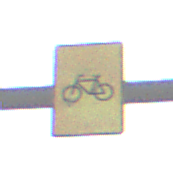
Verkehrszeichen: RadverkehrOhnePfeilsymbol
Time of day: Midday
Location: Outdoor (RoadRail)
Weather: PartlyCloudy
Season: NotSpecified
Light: Natural